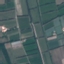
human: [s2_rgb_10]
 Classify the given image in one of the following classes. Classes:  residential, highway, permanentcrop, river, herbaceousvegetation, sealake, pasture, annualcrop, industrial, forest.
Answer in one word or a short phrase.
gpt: PermanentCrop